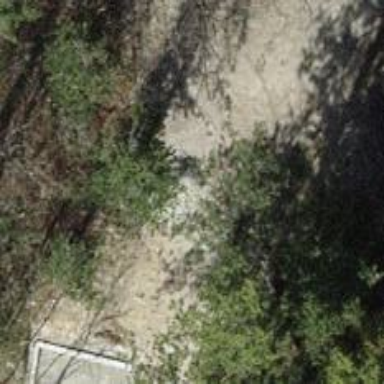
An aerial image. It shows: Driveway leading to service road.